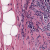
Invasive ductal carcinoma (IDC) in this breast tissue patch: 1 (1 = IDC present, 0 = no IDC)